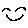
Label: smiley face